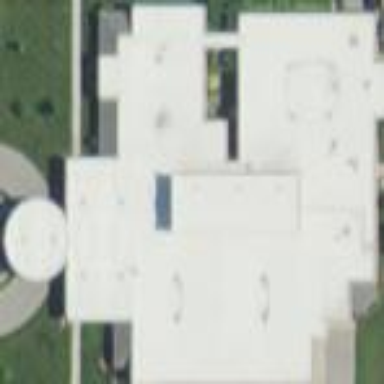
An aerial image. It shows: Clinic building.